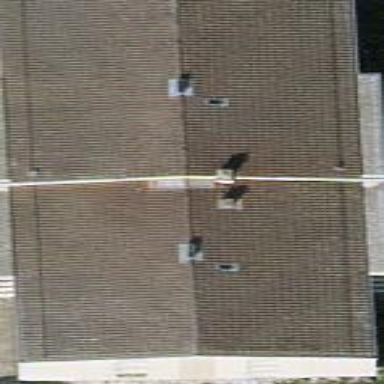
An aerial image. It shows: Gabled roof on building that houses apartments.